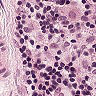
Metastatic tissue present: no